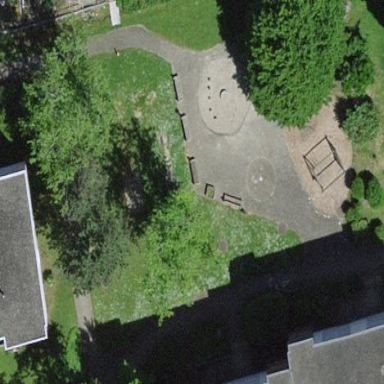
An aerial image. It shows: Playground area for leisure land.